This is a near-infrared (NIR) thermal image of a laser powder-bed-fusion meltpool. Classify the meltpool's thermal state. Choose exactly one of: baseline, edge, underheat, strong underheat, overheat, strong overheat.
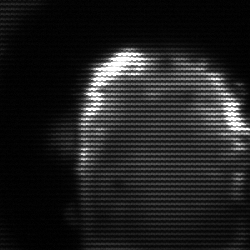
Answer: baseline